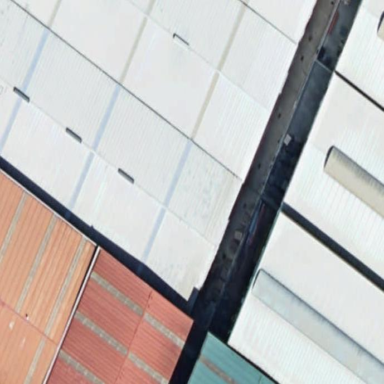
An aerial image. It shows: Warehouse.